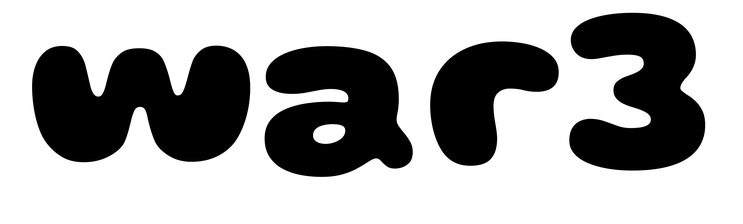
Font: Gluten_ExtraBold